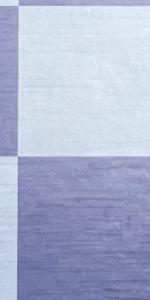
Label: Empty